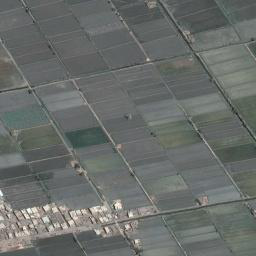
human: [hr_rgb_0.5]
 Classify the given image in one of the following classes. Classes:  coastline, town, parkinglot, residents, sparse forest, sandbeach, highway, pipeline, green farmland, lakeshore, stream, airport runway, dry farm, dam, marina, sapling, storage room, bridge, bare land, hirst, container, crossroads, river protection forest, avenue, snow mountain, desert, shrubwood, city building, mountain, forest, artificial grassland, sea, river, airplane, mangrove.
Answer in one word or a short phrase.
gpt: green farmland